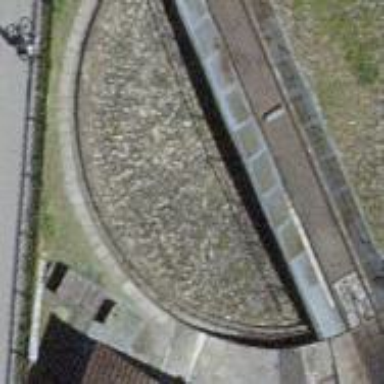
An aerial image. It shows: Railway turntable.